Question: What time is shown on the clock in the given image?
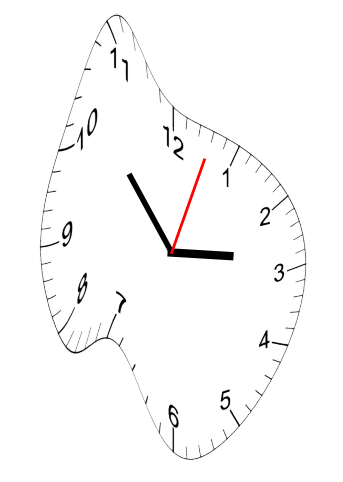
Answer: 02:53:03